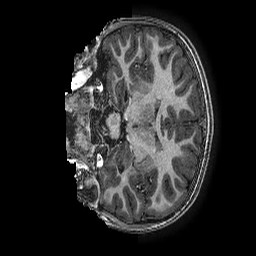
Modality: T1w
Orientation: coronal
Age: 9
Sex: female
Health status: ill
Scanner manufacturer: ge
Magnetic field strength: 3 T
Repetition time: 0.007644 s
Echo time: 0.003468 s